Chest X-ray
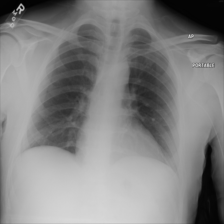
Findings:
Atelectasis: negative
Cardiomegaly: negative
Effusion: negative
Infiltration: negative
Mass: negative
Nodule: negative
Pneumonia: negative
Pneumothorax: negative
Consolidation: negative
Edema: negative
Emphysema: negative
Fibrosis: negative
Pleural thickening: negative
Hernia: negative